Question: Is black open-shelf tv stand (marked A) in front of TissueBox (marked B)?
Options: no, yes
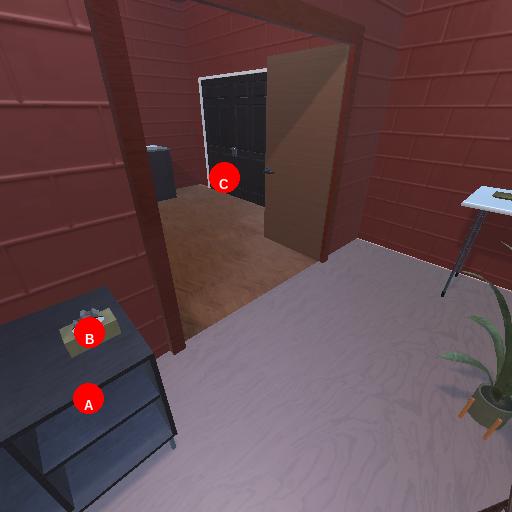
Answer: no